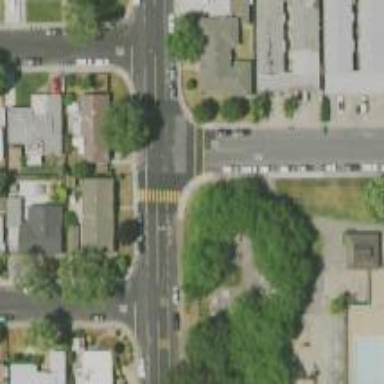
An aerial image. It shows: Unmarked road crossing.